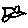
Label: bird